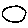
Label: circle